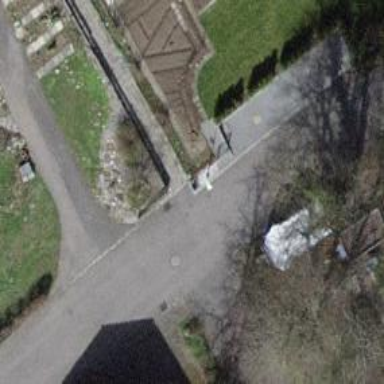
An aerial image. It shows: Road with steps.